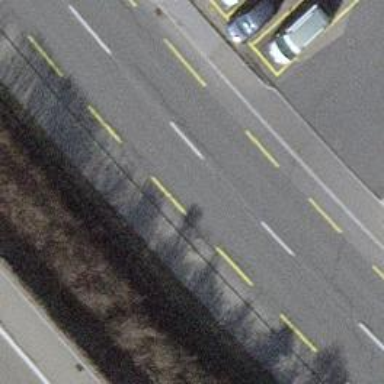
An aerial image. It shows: Primary highway with asphalt surface. It has designated lane for cyclists in both directions.